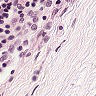
Metastatic tissue present: no